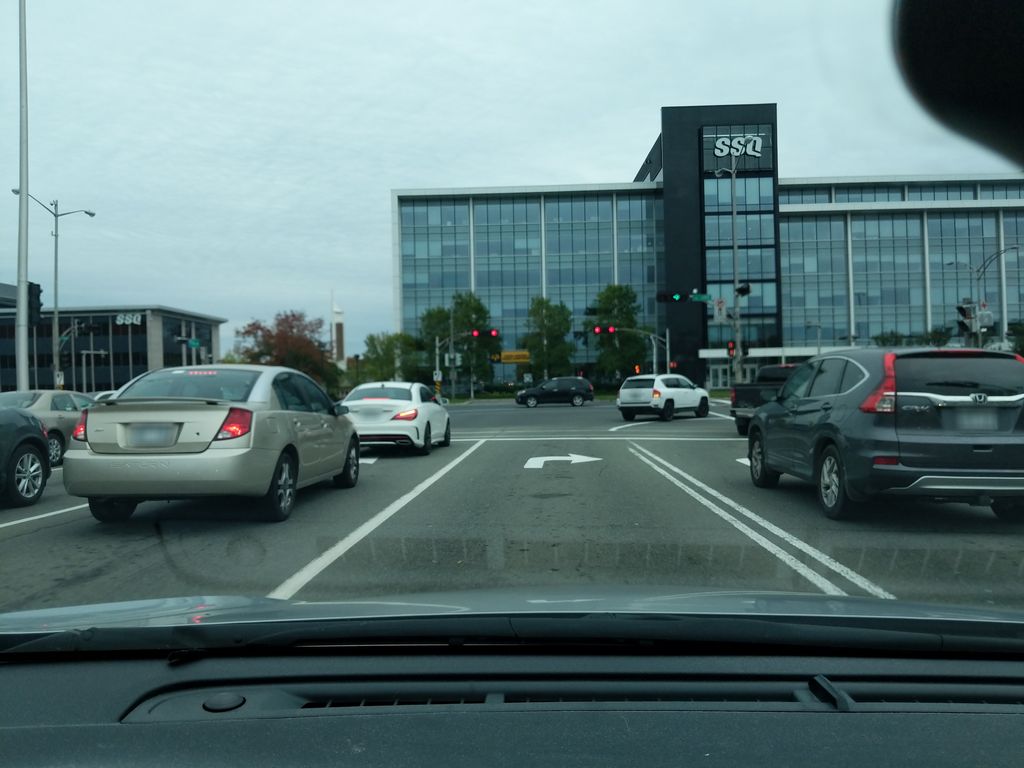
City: quebec_city